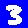
Digit: 3